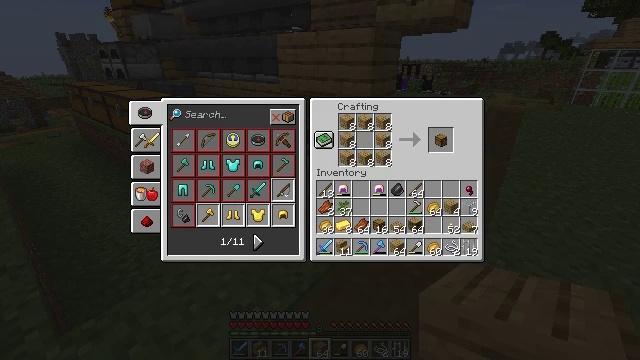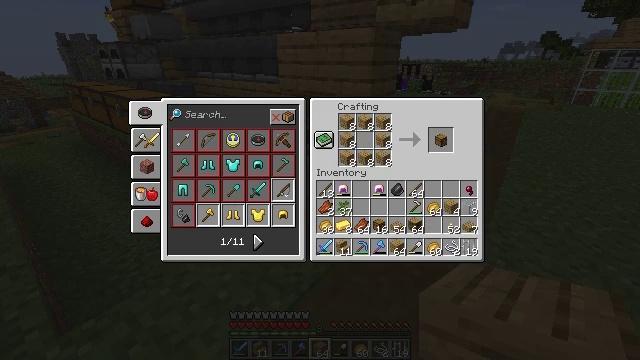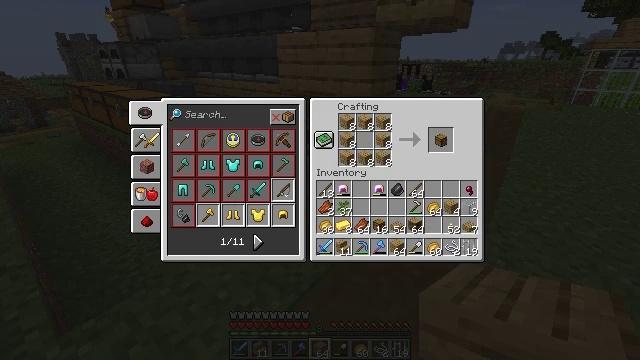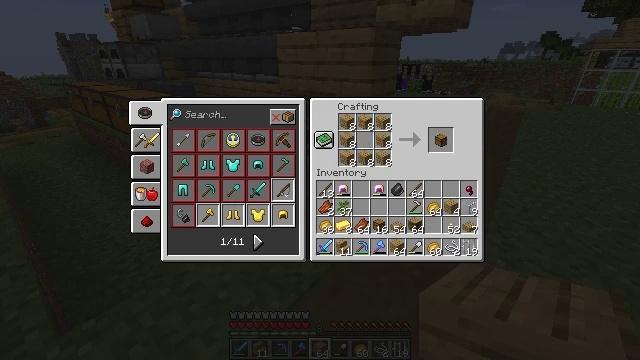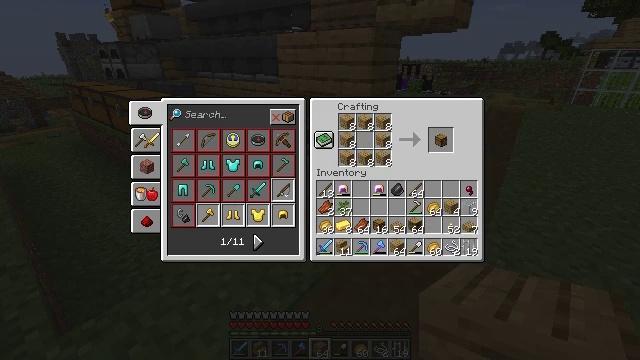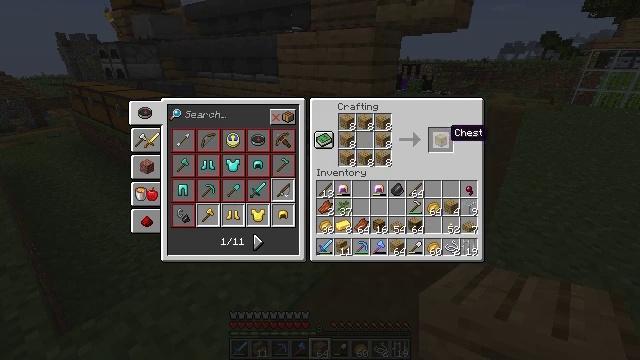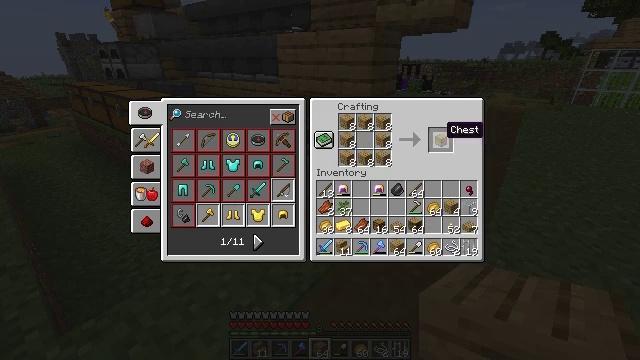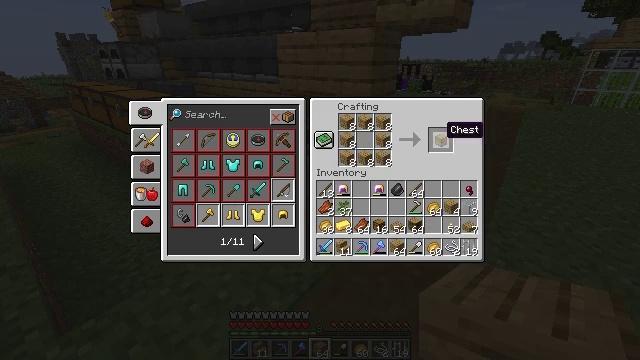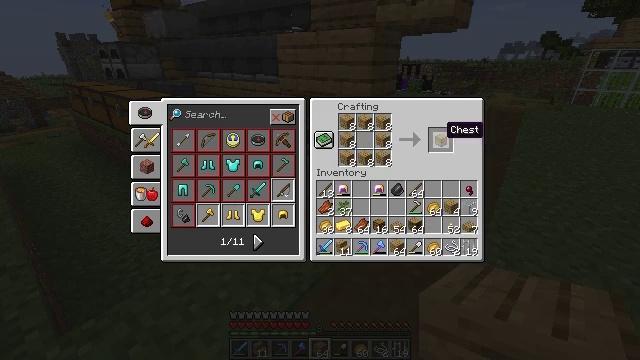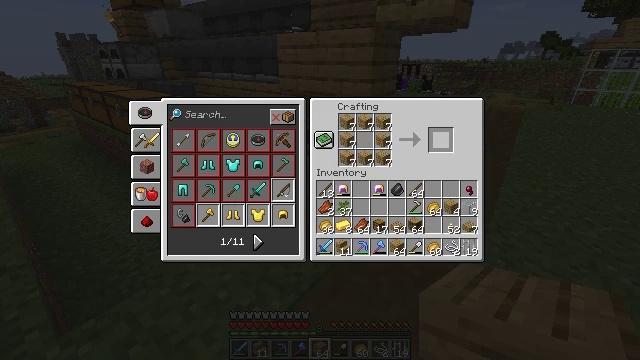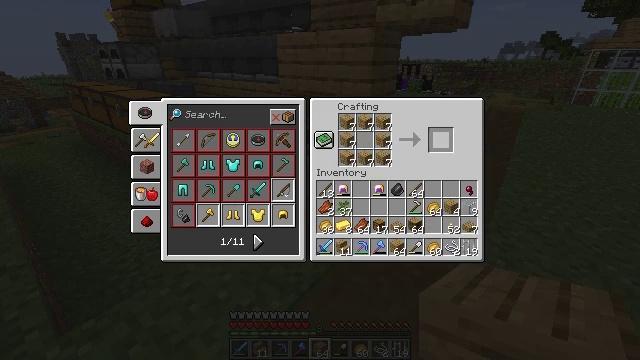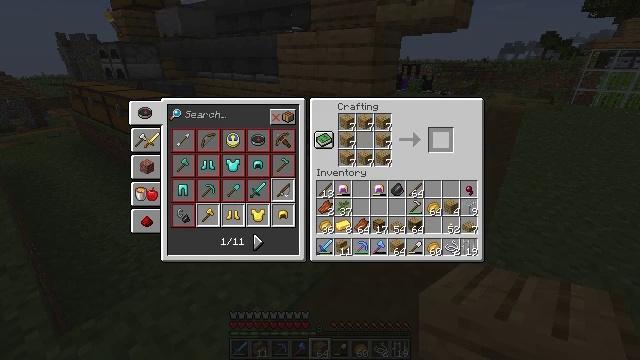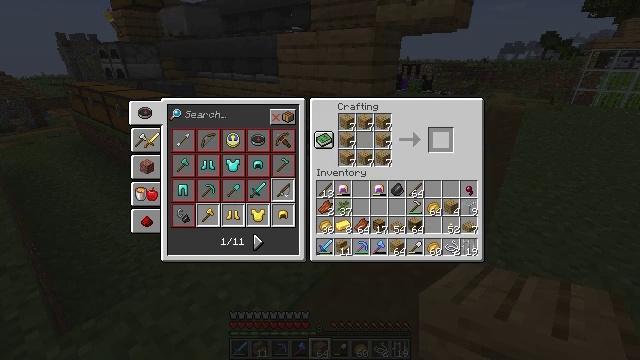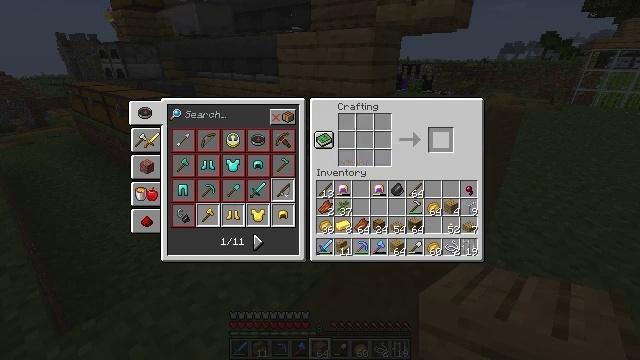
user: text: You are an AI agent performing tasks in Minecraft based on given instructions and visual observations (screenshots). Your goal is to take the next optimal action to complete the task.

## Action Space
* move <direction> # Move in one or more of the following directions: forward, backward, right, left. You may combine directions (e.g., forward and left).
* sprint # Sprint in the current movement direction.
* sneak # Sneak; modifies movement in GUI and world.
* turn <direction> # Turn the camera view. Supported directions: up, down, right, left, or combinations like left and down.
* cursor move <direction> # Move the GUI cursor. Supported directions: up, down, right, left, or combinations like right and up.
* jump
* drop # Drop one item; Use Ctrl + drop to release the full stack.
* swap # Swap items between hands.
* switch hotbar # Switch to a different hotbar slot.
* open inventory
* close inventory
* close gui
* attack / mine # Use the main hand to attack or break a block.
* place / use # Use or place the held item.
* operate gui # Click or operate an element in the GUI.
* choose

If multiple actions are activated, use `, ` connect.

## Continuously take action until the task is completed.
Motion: motion action
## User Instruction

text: Prepare a chest with the crafting table and wooden planks.
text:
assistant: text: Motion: sneak
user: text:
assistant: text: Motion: sneak
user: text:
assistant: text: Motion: sneak, cursor move left and up
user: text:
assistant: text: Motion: sneak, cursor move left
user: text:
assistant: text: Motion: sneak, cursor move left and up
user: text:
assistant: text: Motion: sneak
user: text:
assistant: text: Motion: sneak
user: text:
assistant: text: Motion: sneak
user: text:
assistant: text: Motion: sneak, operate gui
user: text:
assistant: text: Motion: sneak, operate gui
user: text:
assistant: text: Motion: sneak, operate gui
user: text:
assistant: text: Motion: sneak
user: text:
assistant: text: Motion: sneak
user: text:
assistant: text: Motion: sneak